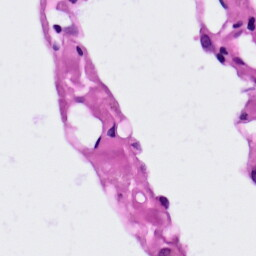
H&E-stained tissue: Lung